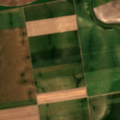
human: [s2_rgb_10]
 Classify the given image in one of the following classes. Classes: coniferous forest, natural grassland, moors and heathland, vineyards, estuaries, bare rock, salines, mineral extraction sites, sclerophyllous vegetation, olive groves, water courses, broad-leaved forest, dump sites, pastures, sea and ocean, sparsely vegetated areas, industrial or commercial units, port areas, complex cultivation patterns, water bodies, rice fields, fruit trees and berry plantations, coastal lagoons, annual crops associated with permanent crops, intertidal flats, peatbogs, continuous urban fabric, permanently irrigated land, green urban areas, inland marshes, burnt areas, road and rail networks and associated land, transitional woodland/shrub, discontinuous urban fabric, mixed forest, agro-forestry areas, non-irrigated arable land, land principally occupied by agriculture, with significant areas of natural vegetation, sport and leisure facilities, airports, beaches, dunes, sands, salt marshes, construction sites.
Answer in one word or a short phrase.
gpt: non-irrigated arable land